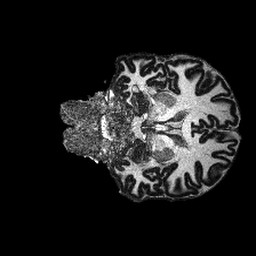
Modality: MP2RAGE
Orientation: coronal